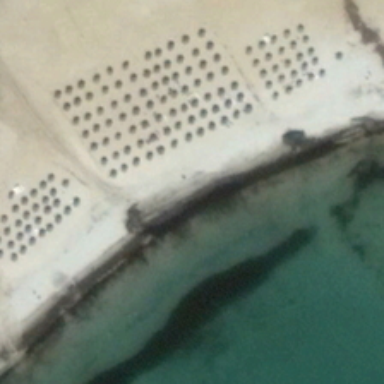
The sun waves are toward the golden beach .